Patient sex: M
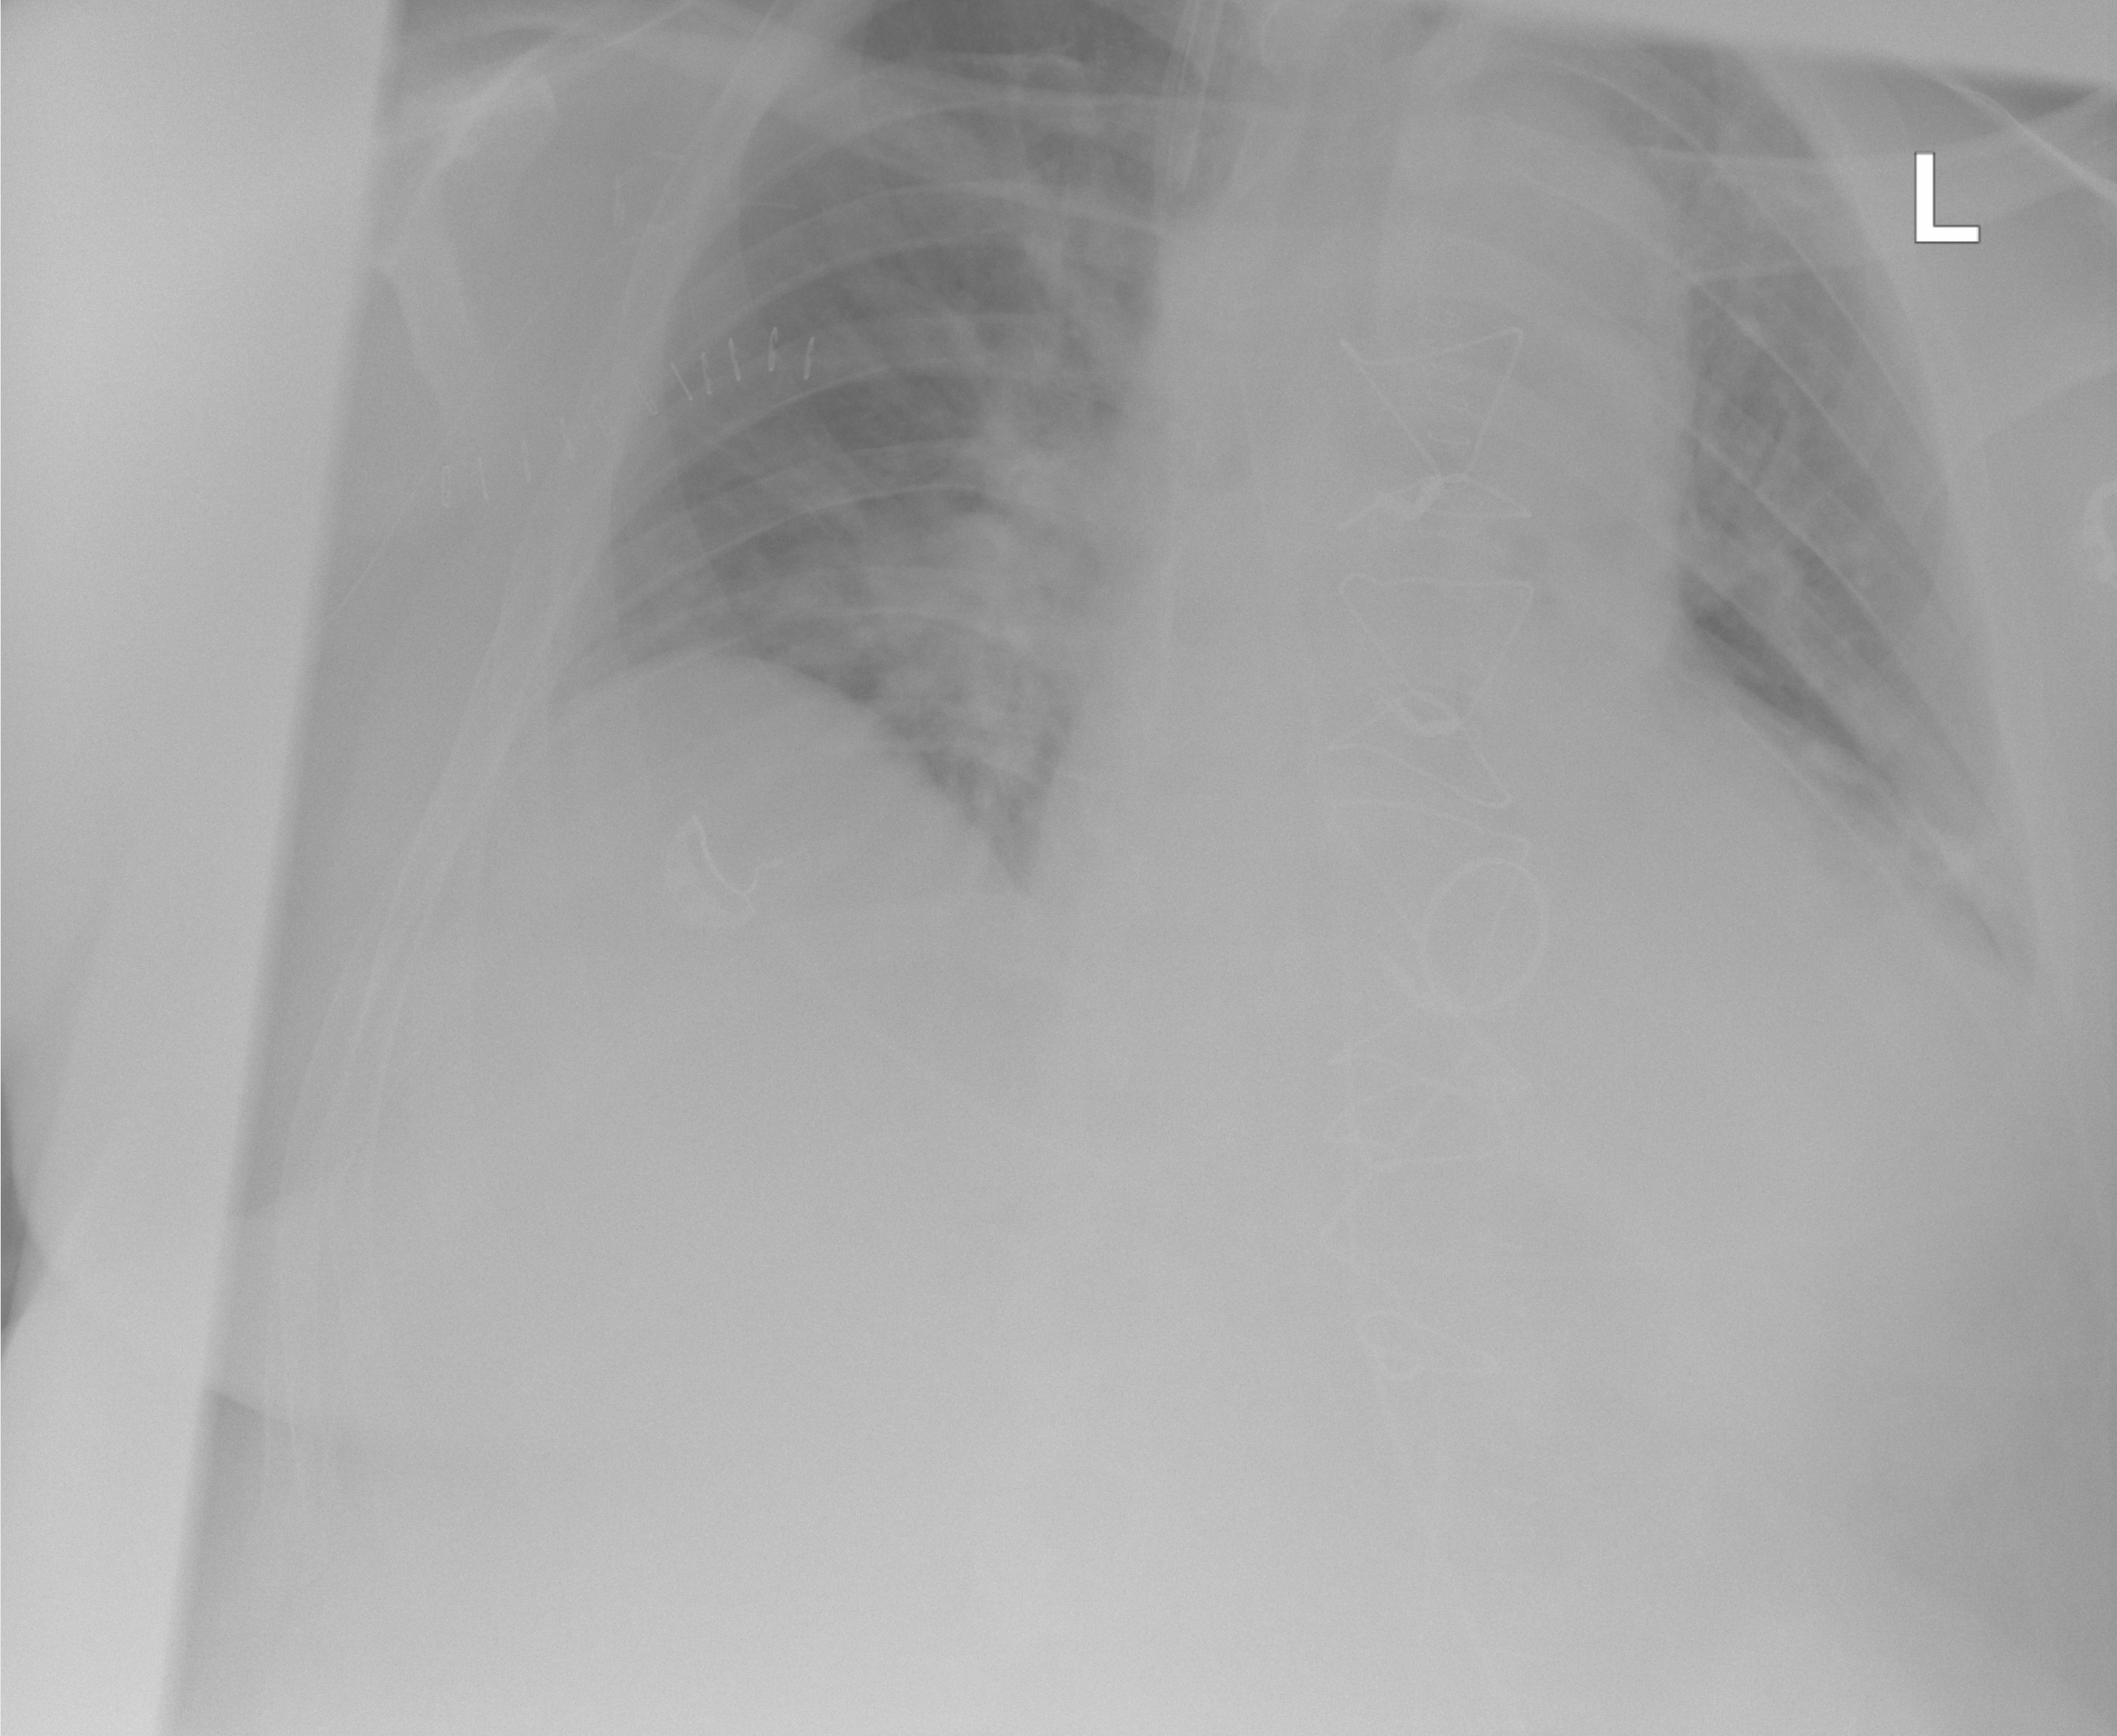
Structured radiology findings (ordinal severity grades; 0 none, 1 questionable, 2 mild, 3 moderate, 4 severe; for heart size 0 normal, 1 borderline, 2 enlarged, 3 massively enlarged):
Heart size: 0
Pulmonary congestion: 2
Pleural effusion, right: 0
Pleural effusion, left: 0
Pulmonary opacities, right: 0
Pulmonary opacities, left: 0
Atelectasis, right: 0
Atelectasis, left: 0